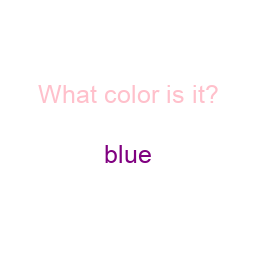
Color: purple
Color name shown: blue
Background color: white
Question text color: pink